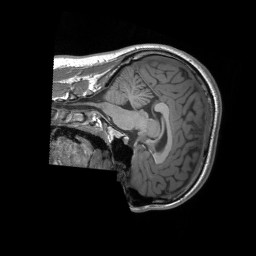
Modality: T1w
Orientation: sagittal